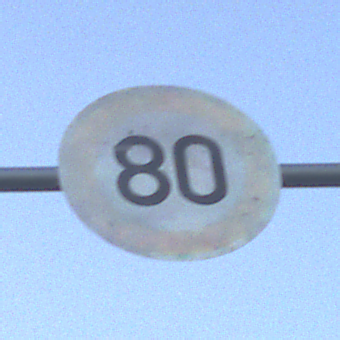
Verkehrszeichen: Geschwindigkeit80
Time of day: SunriseSunset
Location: Outdoor (RoadRail)
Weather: PartlyCloudy
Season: NotSpecified
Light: Natural